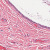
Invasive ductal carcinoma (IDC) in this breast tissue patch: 0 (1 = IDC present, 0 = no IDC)